Field crop: maize
Growth stage: 1
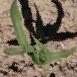
Species: maize